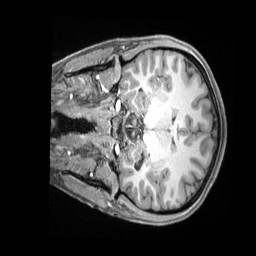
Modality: T1w
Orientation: coronal
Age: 20
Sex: female
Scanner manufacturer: siemens
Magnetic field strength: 3 T
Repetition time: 2.4 s
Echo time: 0.00226 s